Field crop: maize
Growth stage: 2
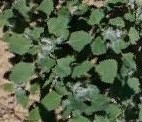
Species: chenopodium